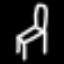
Label: chair